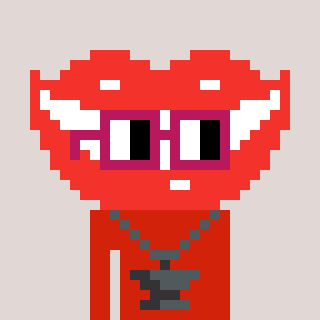
a pixel art character with square dark red glasses, a smile-shaped head and a red-colored body on a warm background